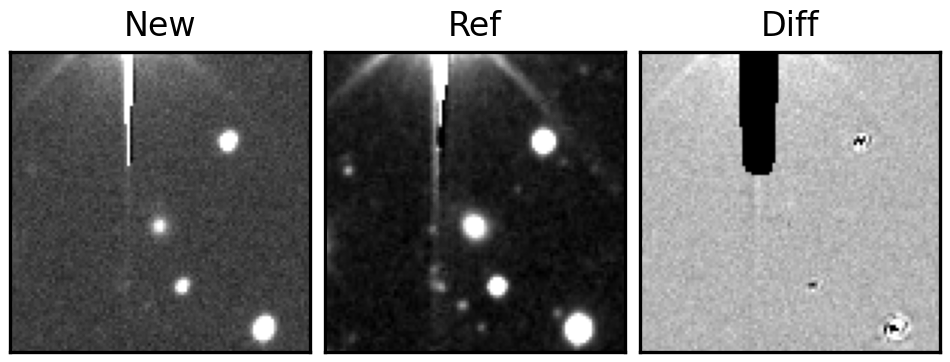
Label: real